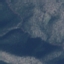
Land use / land cover: HerbaceousVegetation